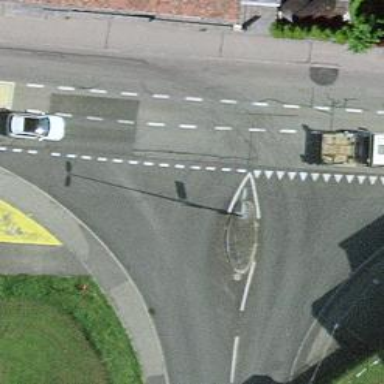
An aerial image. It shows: Traffic calming island.